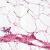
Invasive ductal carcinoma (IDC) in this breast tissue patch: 0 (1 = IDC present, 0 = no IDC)